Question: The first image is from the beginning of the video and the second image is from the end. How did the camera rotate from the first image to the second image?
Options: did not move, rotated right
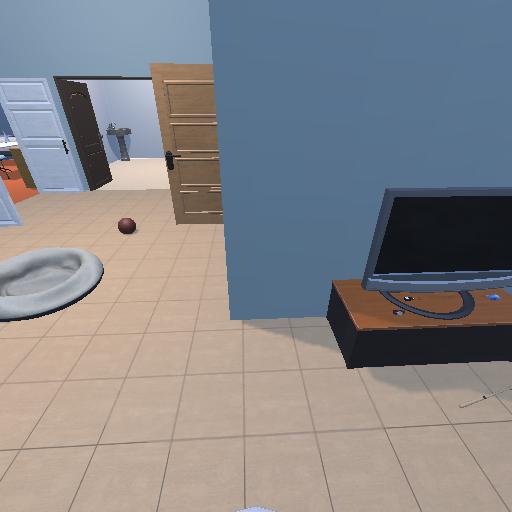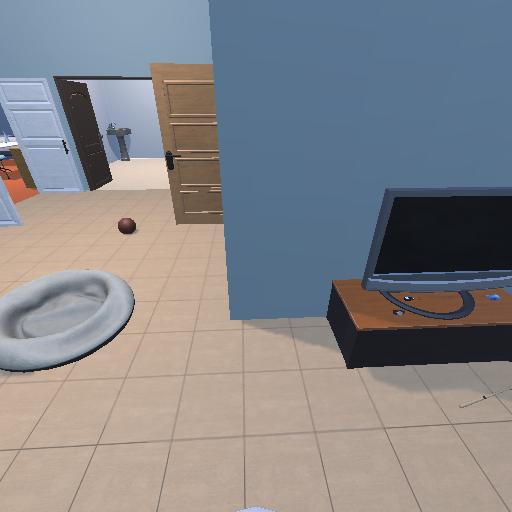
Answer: did not move